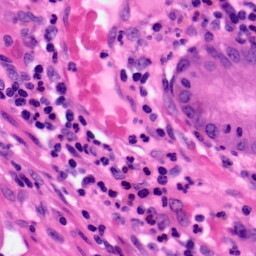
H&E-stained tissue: Pancreatic